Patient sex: M
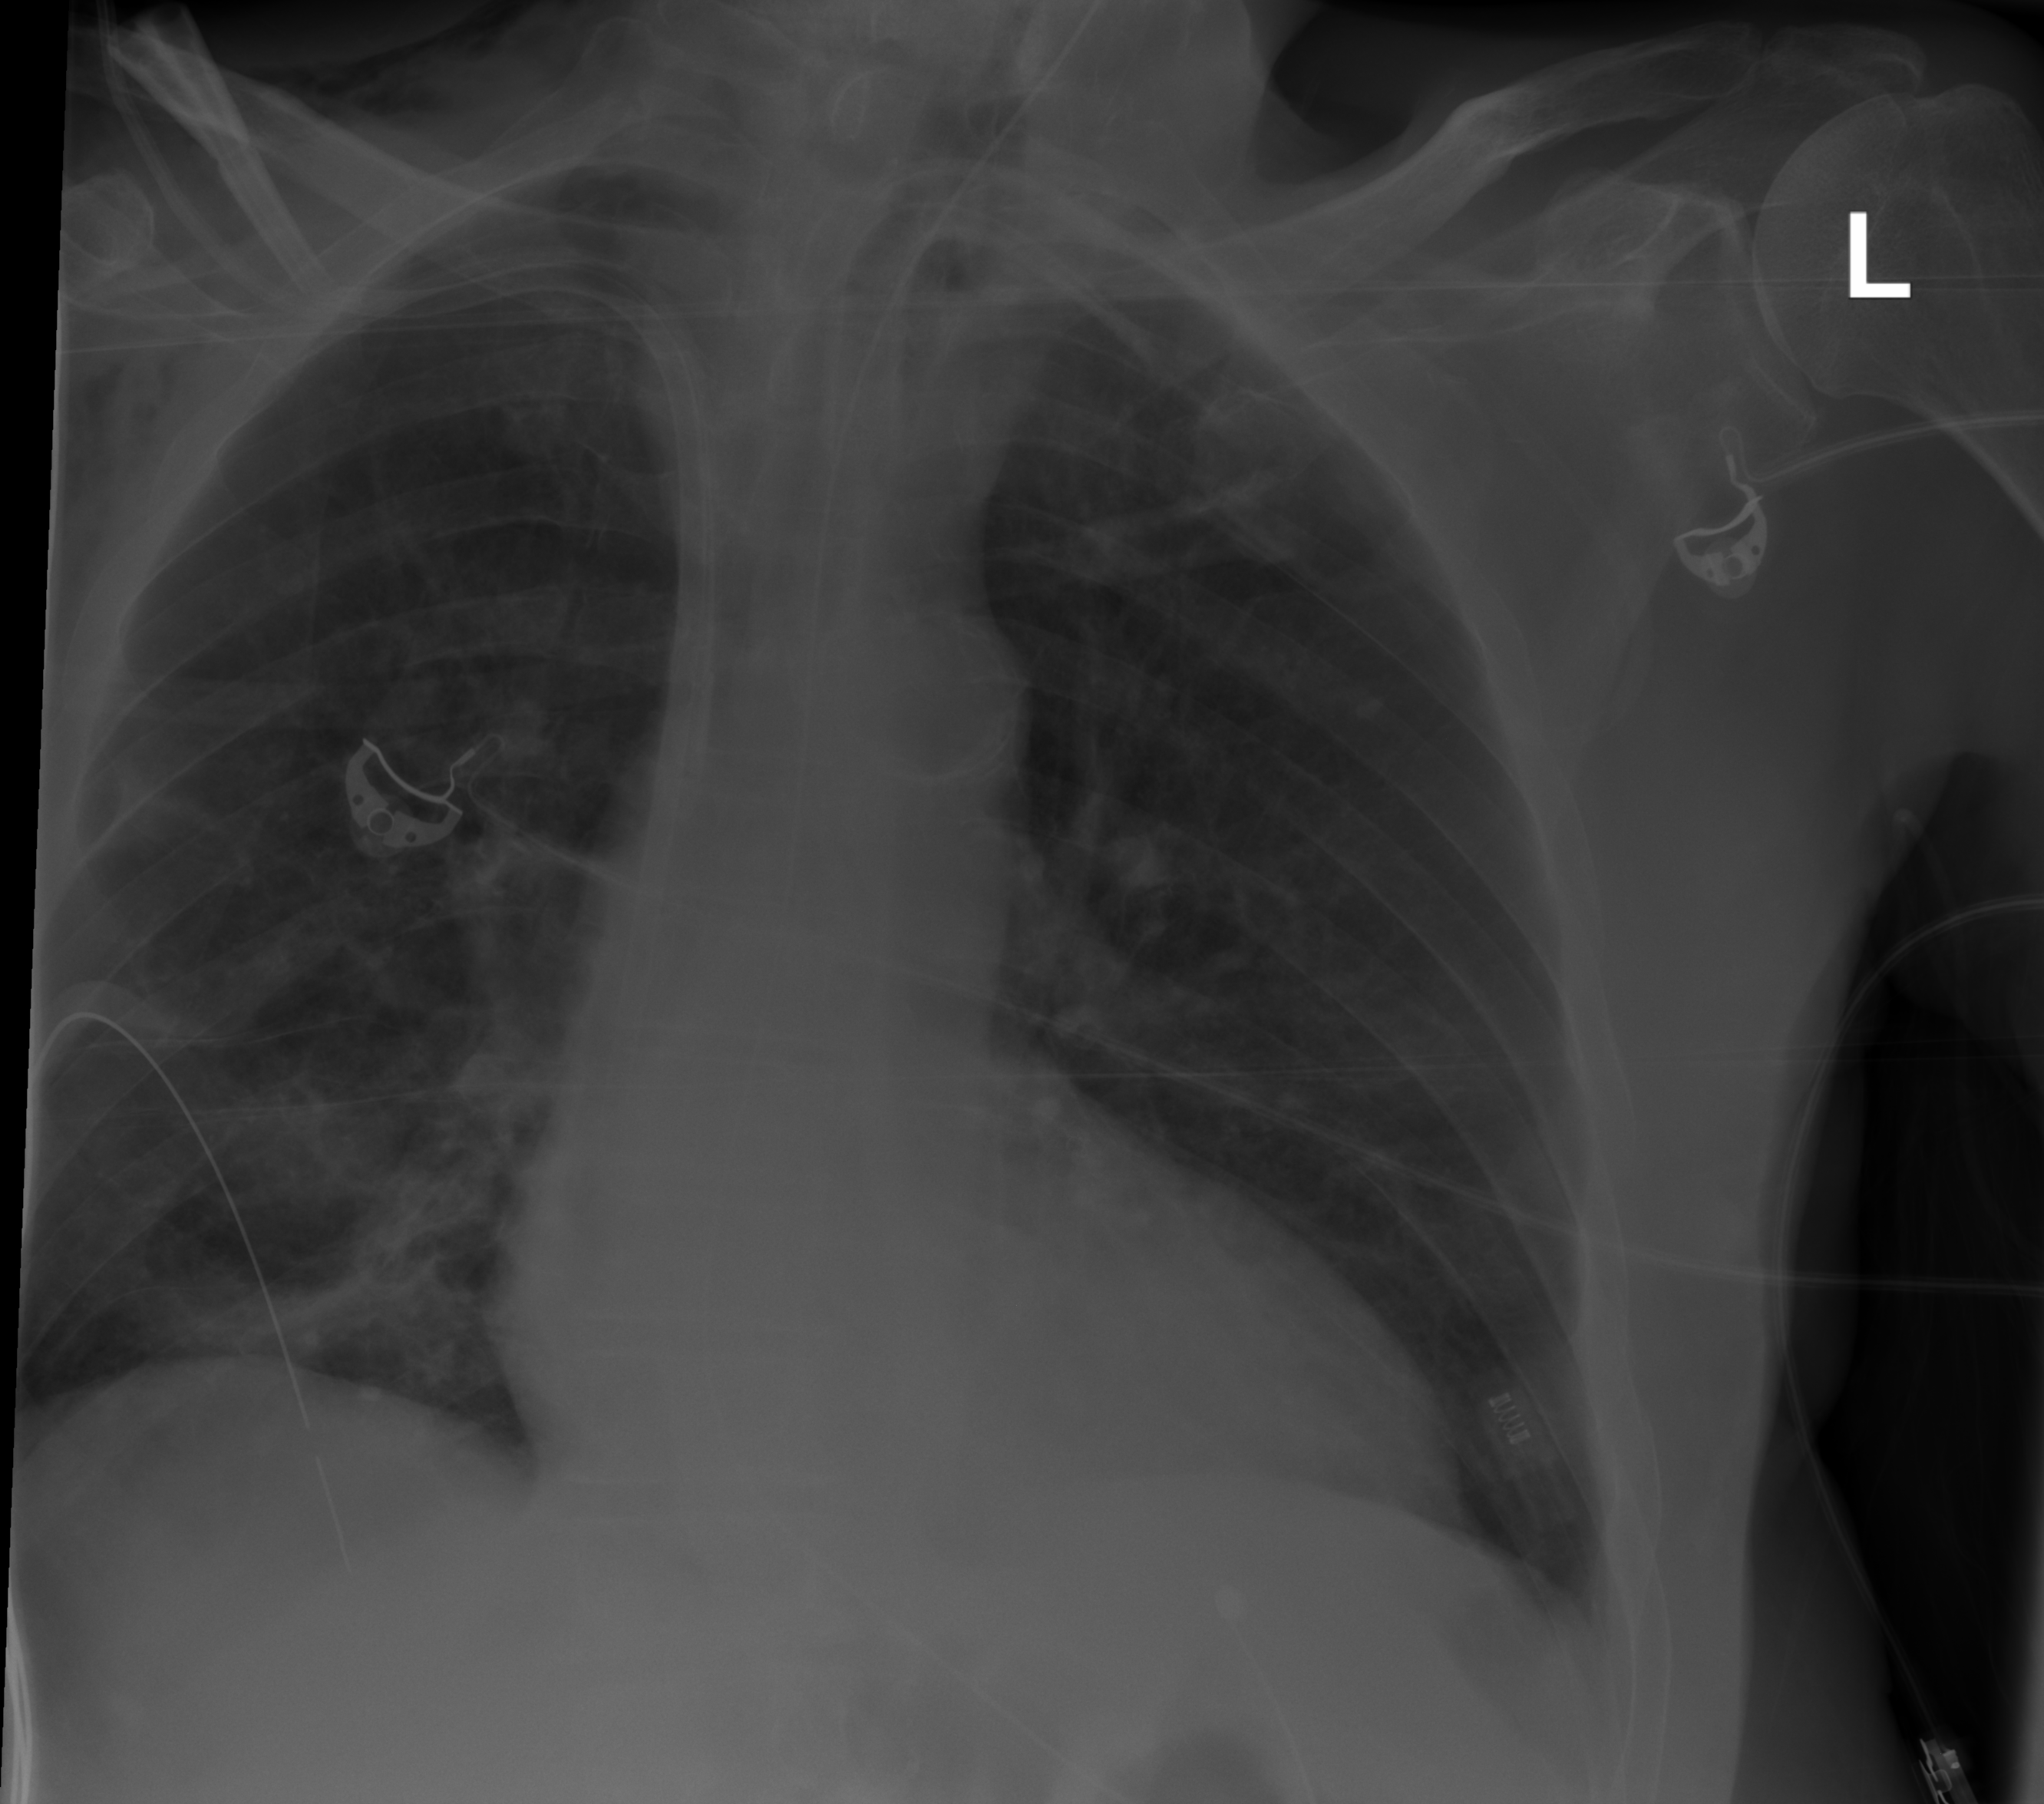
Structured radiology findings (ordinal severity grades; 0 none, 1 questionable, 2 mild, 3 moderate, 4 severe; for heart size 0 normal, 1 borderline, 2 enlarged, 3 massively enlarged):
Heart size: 0
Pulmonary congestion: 2
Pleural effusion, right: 0
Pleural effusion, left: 0
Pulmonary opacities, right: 1
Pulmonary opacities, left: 2
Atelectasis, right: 3
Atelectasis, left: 0